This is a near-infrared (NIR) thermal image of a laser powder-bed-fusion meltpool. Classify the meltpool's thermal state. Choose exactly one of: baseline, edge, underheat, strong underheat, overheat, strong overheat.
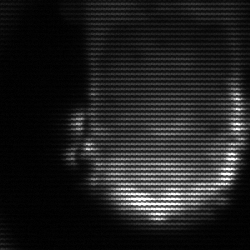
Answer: baseline